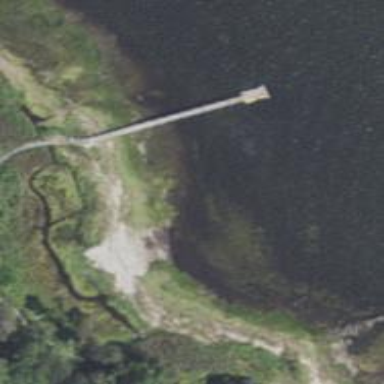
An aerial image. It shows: Saltmarsh wetland.